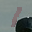
Label: 1